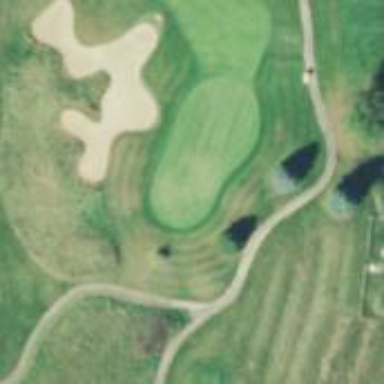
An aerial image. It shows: Golf hole.